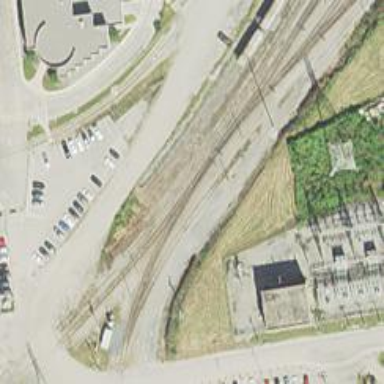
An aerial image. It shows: Railway stop.